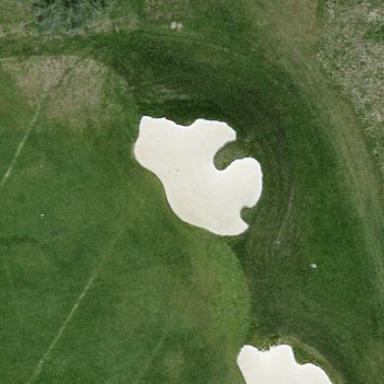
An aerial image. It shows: Golf bunker filled with natural sand.